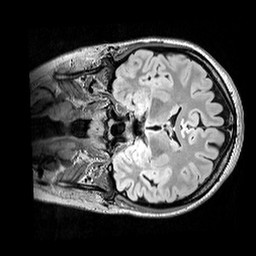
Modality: FLAIR
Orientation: coronal
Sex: female
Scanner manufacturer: siemens
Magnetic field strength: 3 T
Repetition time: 5 s
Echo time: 0.395 s